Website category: phone
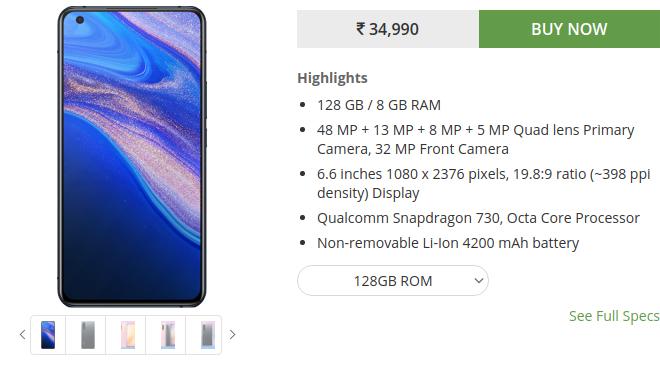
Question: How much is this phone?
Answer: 34,990

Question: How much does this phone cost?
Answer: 34,990

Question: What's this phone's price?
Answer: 34,990

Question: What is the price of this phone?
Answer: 34,990

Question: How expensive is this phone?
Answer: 34,990

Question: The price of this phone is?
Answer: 34,990

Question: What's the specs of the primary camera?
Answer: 48 MP + 13 MP + 8 MP + 5 MP Quad lens Primary Camera

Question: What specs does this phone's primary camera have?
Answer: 48 MP + 13 MP + 8 MP + 5 MP Quad lens Primary Camera

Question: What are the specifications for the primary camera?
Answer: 48 MP + 13 MP + 8 MP + 5 MP Quad lens Primary Camera

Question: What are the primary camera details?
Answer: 48 MP + 13 MP + 8 MP + 5 MP Quad lens Primary Camera

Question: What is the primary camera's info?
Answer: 48 MP + 13 MP + 8 MP + 5 MP Quad lens Primary Camera

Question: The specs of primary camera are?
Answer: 48 MP + 13 MP + 8 MP + 5 MP Quad lens Primary Camera

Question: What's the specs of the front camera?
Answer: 32 MP Front Camera

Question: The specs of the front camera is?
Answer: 32 MP Front Camera

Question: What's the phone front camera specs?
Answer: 32 MP Front Camera

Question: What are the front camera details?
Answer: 32 MP Front Camera

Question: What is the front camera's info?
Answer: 32 MP Front Camera

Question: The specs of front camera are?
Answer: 32 MP Front Camera

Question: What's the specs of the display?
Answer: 6.6 inches 1080 x 2376 pixels, 19.8:9 ratio (~398 ppi density) Display

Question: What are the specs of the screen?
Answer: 6.6 inches 1080 x 2376 pixels, 19.8:9 ratio (~398 ppi density) Display

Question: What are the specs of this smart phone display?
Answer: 6.6 inches 1080 x 2376 pixels, 19.8:9 ratio (~398 ppi density) Display

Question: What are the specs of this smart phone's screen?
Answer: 6.6 inches 1080 x 2376 pixels, 19.8:9 ratio (~398 ppi density) Display

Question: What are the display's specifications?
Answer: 6.6 inches 1080 x 2376 pixels, 19.8:9 ratio (~398 ppi density) Display

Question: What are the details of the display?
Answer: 6.6 inches 1080 x 2376 pixels, 19.8:9 ratio (~398 ppi density) Display

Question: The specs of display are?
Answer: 6.6 inches 1080 x 2376 pixels, 19.8:9 ratio (~398 ppi density) Display

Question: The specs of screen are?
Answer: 6.6 inches 1080 x 2376 pixels, 19.8:9 ratio (~398 ppi density) Display

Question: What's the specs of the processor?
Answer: Qualcomm Snapdragon 730, Octa Core Processor

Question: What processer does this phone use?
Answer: Qualcomm Snapdragon 730, Octa Core Processor

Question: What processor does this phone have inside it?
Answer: Qualcomm Snapdragon 730, Octa Core Processor

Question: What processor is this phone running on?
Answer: Qualcomm Snapdragon 730, Octa Core Processor

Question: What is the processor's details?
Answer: Qualcomm Snapdragon 730, Octa Core Processor

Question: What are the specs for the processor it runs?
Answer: Qualcomm Snapdragon 730, Octa Core Processor

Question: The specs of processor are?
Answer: Qualcomm Snapdragon 730, Octa Core Processor

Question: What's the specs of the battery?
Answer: Non-removable Li-Ion 4200 mAh battery

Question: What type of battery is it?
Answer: Non-removable Li-Ion 4200 mAh battery

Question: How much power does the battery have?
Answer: Non-removable Li-Ion 4200 mAh battery

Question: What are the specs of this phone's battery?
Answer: Non-removable Li-Ion 4200 mAh battery

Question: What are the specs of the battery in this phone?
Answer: Non-removable Li-Ion 4200 mAh battery

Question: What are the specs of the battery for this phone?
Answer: Non-removable Li-Ion 4200 mAh battery

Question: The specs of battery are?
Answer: Non-removable Li-Ion 4200 mAh battery